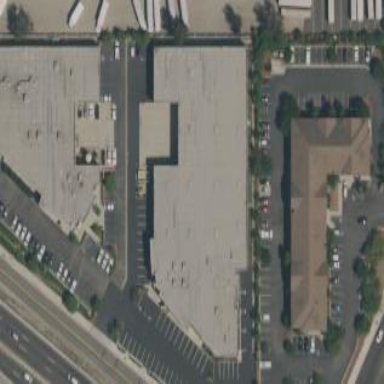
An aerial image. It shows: Warehouse building.